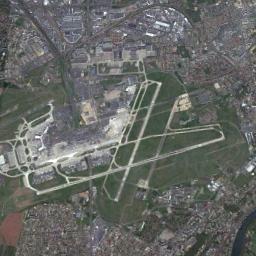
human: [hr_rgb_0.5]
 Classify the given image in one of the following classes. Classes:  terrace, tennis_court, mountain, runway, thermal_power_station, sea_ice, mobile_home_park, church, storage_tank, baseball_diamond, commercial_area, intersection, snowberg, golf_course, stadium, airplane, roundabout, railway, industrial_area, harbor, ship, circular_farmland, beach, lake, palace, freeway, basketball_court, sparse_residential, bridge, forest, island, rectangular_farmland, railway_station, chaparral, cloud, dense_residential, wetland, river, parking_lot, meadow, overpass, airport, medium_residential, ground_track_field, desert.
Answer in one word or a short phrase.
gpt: airport